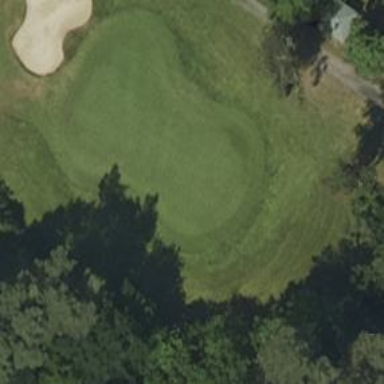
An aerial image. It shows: Golf fairway in the image.